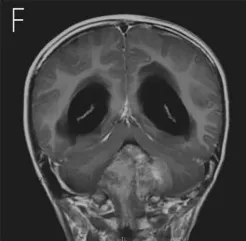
Pre- and postoperative imaging of the child. Post-contrast T1WI showed moderate heterogeneous contrast enhancement of the lesion (D-F).
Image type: radiology (mri)